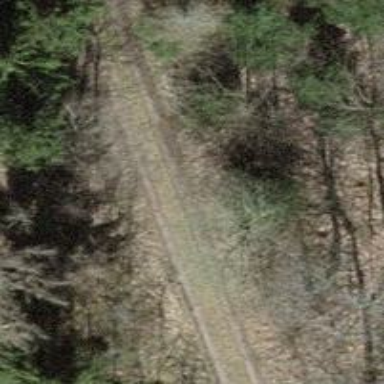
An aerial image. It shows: Track with grade 2 gravel surface.